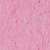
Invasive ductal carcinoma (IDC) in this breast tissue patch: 0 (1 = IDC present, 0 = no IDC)